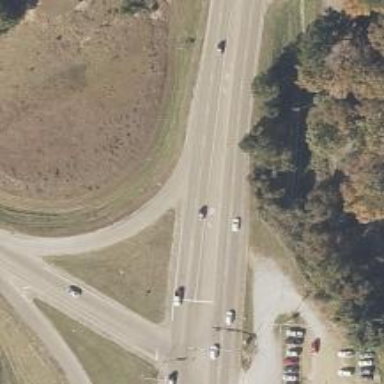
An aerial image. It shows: Asphalt road classified as trunk highway.